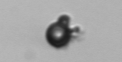
Label: bead